Question: I am using backbone filters for search.
Below is my code in collection.
'''
search : function(data){
var pattern = new RegExp(data,"gi");
return (this.filter(function(model) {
console.log("found match in "+ (model.get("name")).match(pattern));
return pattern.test(model.get("name"));
}));
}
'''
Below is my code in view:
'''
render: function () {
var data = new GroupCollection(this.collection.search(searchData)).toJSON();
var html = this.template(data);
this.$el.html(html);
return this;
},
'''
Above search code is working fine.
I want to hightlight the search data in results but can't find a way to do this.
I am getting the search data. But I am not able to highlight the matched text as in below image.

using match in regular expression able to get the matched text but how that can be showed in my template.
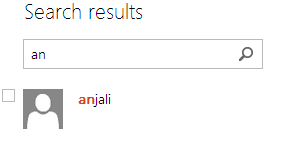
Answer: see this <URL>
use
'''
Handlebars.registerHelper('fullName', function(name) {
var searchString = 'com'; //$("#txtSearch").val();
var dom = name.replace(searchString, '<span style="color: red">'
+ searchString + '</span>');
return new Handlebars.SafeString(dom);
});
'''